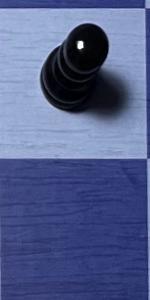
Label: Empty